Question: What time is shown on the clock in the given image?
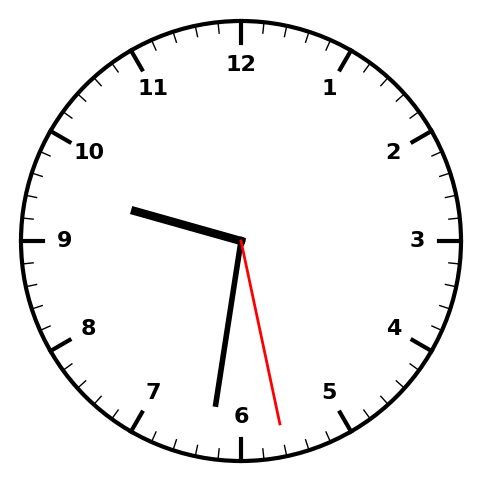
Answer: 09:31:28